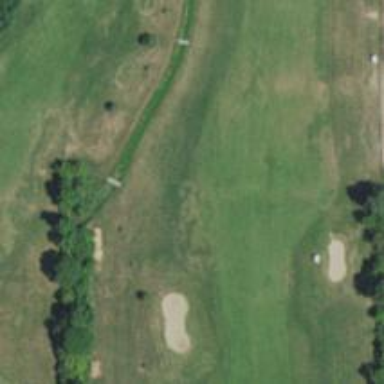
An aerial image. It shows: Golf hole.